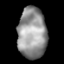
Tissue: lung
Cell type: T cells
Senescence score: 0.1723
Nuclear area (px): 1435
Mean DAPI intensity: 149.072